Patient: sex F, age 58
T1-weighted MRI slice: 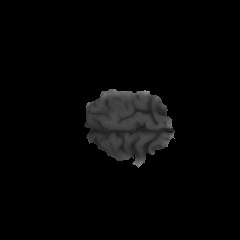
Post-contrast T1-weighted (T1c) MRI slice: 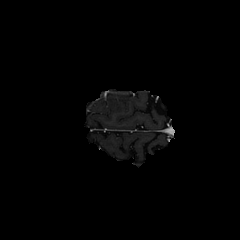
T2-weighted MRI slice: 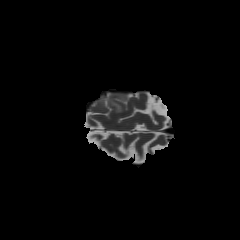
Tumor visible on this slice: yes
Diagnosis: Glioblastoma, IDH-wildtype
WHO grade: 4